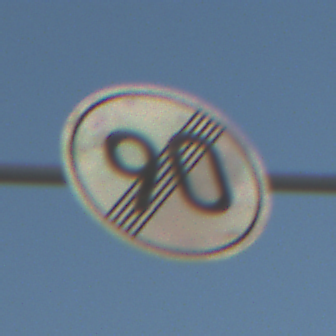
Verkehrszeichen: EndeGeschwindigkeit90
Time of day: SunriseSunset
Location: Outdoor (Special)
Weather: Clear
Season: NotSpecified
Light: Natural